Question: I have a php form and also the css code. I am trying to modify it so the message field goes to the right. I tried to put the Name and Email fields inside a div and the message and submit fields inside another div, then put these two inside a third div but I can't make it work, the best I got was to move all the fields to the right, but that is not what I want. I don't know php so not sure if it should work like it does in html.
I already customized it all I could but to align the div's horizontally is my problem.
You can see what I want to achieve in the below image.

I tried to put the code here in the right way but I can't do it. Sorry for that, I am new with all this stuff. So below there is a link from where you can download the files.
The files I have been working with are: 'contactform.php' and 'contact.css'
<URL>
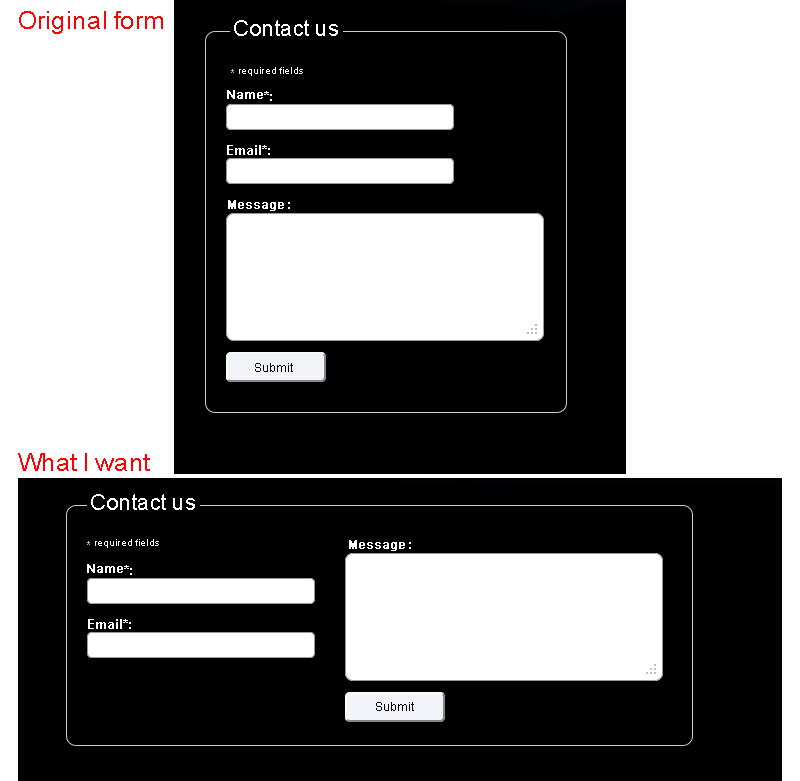
Answer: At first we need to increase the width of the fieldset:
'''
#contactus fieldset {
width: 580px;
}
'''
Now create two divs. One around the Name and Email fields and one around Message and Submit.
Finally set the style attribute (or better use classNames) with either 'float: left;' or 'float: right;'.
That's it. Hope it helps?!